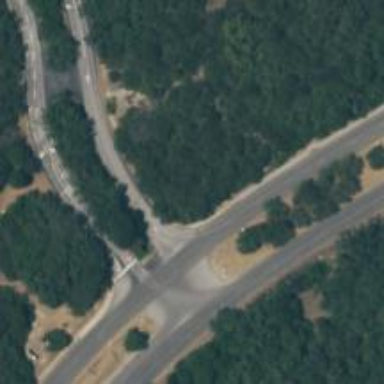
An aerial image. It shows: Service road.